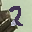
Label: 2